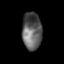
Tissue: lung
Cell type: Others
Senescence score: 0.1796
Nuclear area (px): 717
Mean DAPI intensity: 93.918